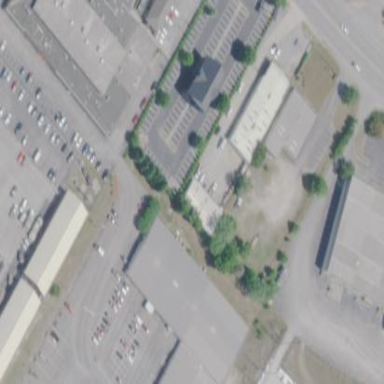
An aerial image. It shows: Road serving as parking aisle.